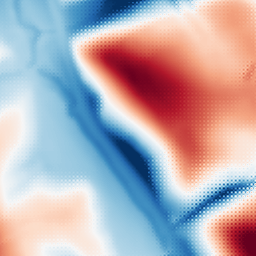
Category: multiscale
Decomposition family: dog
Decomposition parameters: sigma_low: 3
sigma_high: 50
Upsampling method: regularized
Upsampling parameters: scale: 2
lambda_reg: 0.1
Upsampling scale: 2